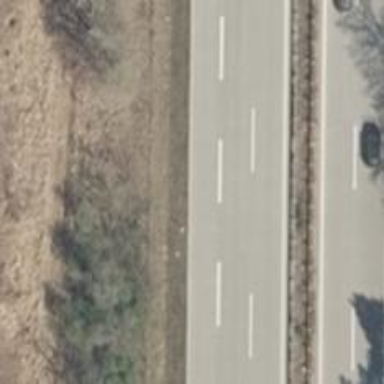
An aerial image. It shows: Concrete motorway.